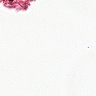
Metastatic tissue present: no